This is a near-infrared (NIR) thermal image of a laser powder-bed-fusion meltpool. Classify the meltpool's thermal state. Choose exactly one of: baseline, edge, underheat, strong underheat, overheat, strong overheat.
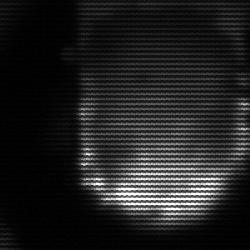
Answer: baseline